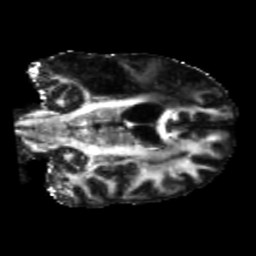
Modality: FA
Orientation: coronal
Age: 49
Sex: male
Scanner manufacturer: siemens
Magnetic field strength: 3 T
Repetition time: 5.25 s
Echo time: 0.08 s